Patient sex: M
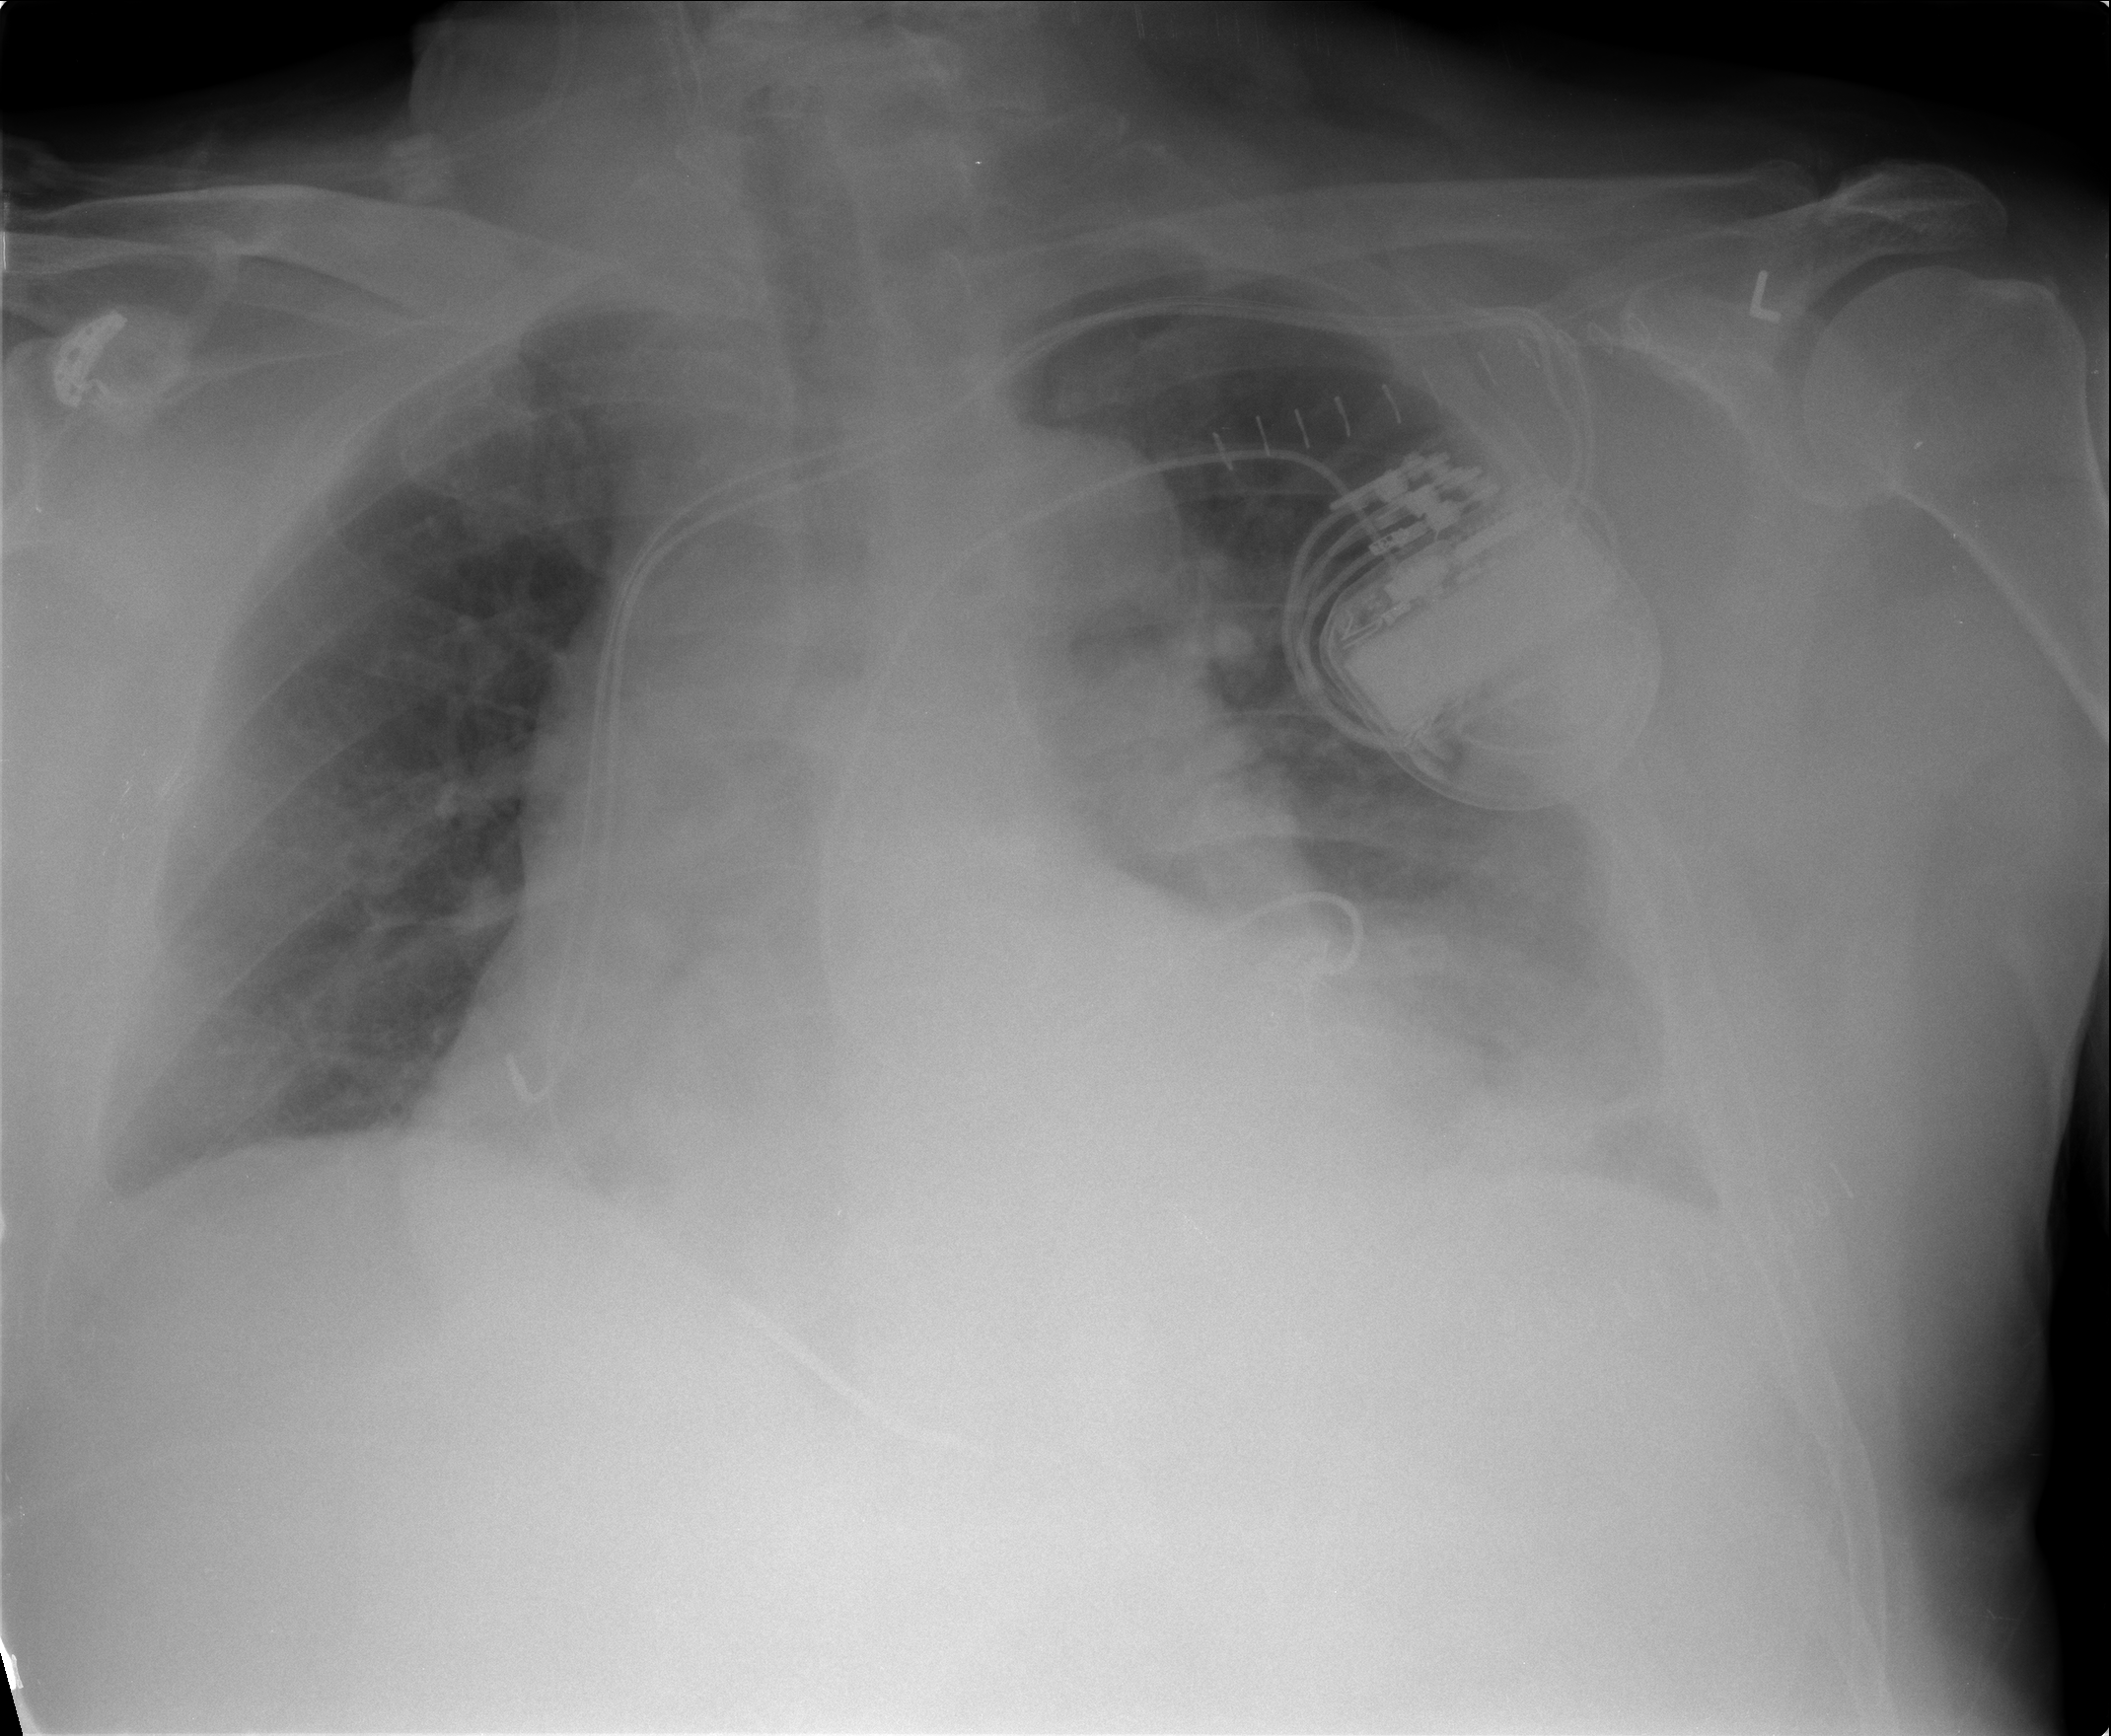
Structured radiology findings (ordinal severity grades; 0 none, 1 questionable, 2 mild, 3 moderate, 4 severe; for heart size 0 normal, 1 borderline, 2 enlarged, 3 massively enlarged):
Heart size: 2
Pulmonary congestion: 2
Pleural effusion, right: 1
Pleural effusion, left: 2
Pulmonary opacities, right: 0
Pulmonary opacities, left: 2
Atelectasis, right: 1
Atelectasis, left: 2